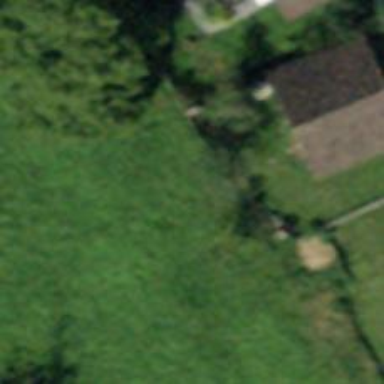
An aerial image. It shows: Rural barn.